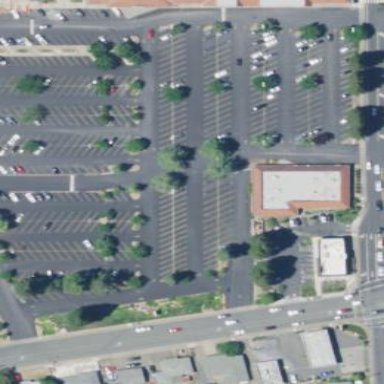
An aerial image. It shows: Parking area.